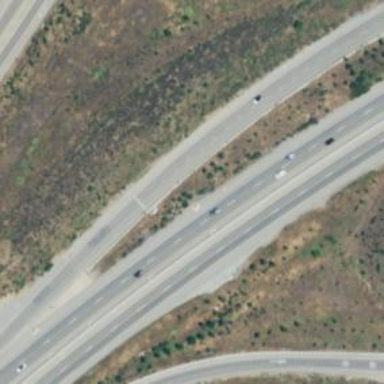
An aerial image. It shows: This image shows trunk highway that functions as expressway.